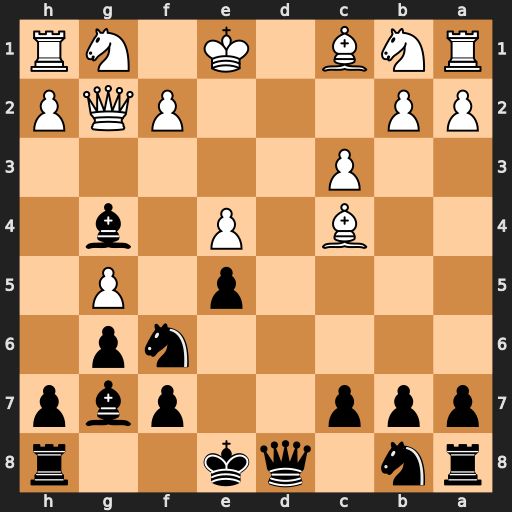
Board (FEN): rn1qk2r/ppp2pbp/5np1/4p1P1/2B1P1b1/2P5/PP3PQP/RNB1K1NR
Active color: b
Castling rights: KQkq
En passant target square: -
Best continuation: Qd1#